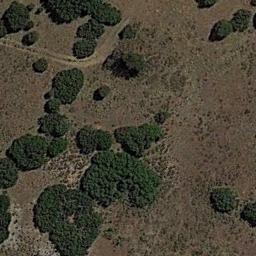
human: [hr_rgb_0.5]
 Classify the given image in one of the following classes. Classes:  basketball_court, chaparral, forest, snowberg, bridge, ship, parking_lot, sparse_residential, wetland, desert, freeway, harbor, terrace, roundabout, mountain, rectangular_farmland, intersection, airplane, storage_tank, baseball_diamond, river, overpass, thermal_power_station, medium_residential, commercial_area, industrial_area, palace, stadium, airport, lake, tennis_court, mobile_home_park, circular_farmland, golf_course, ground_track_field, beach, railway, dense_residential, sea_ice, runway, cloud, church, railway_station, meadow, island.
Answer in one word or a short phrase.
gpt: chaparral